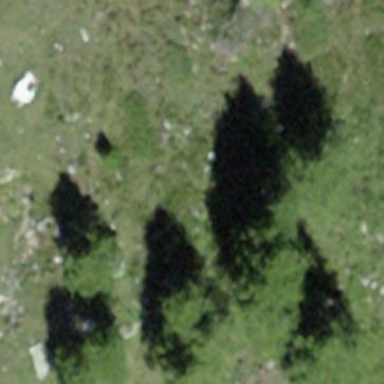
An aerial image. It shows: Forest area.